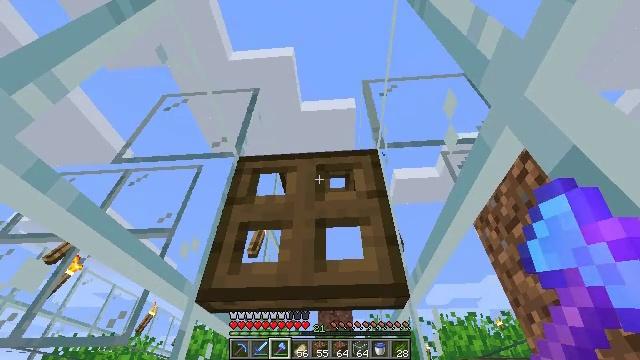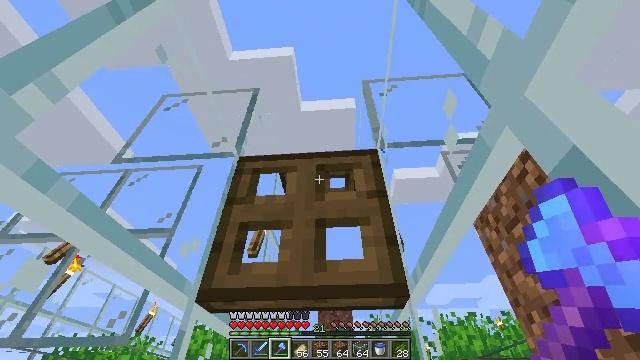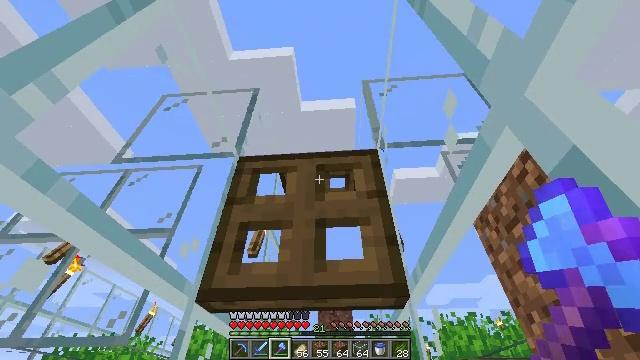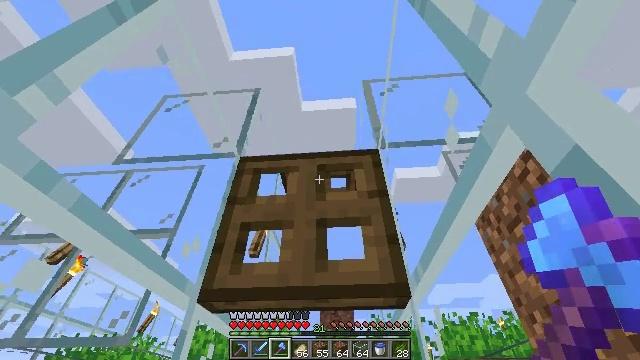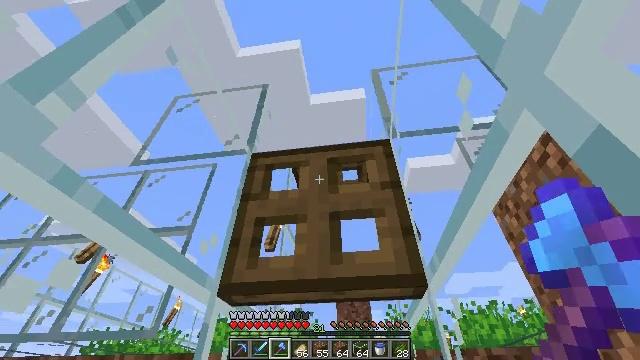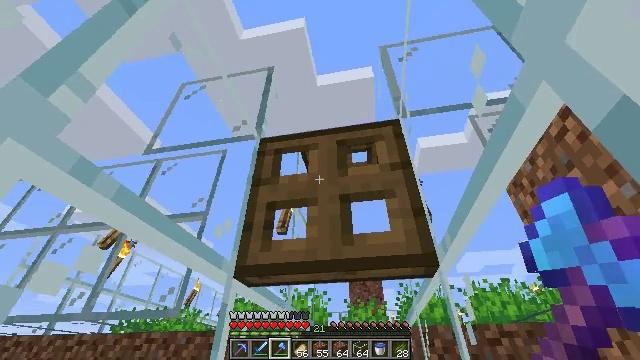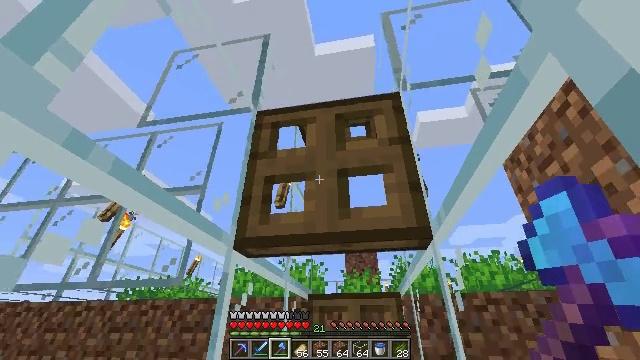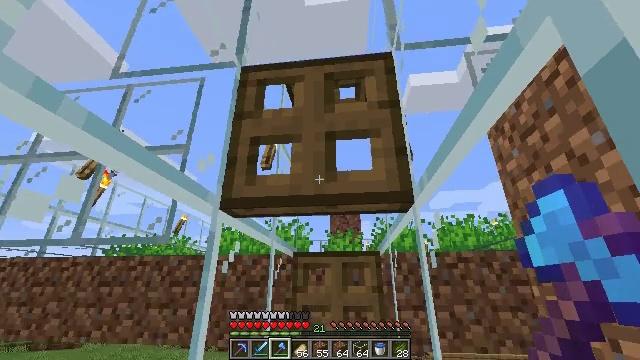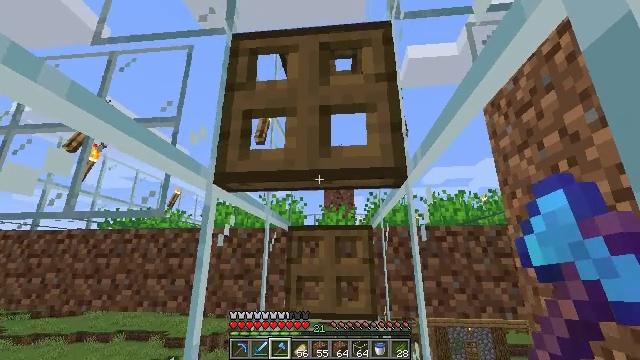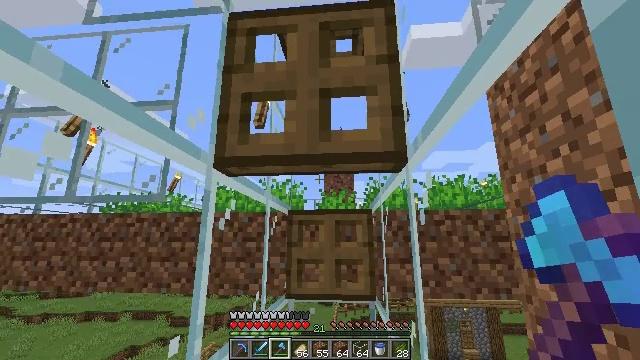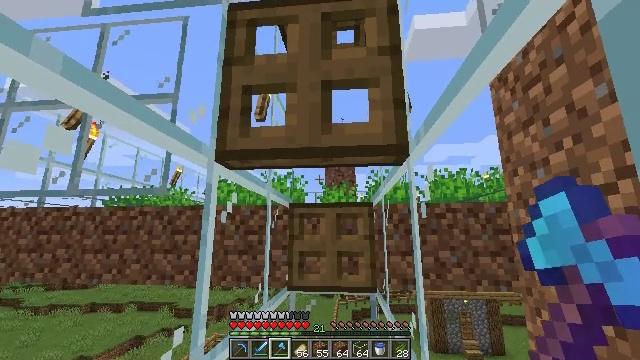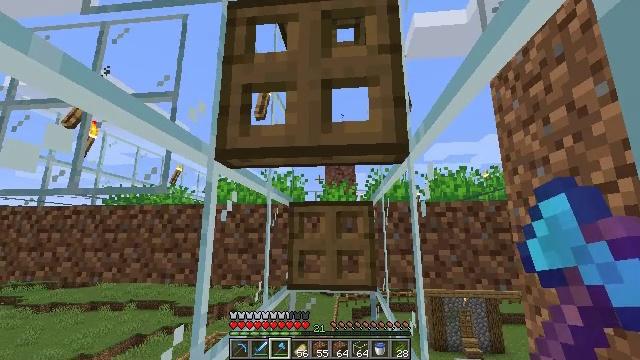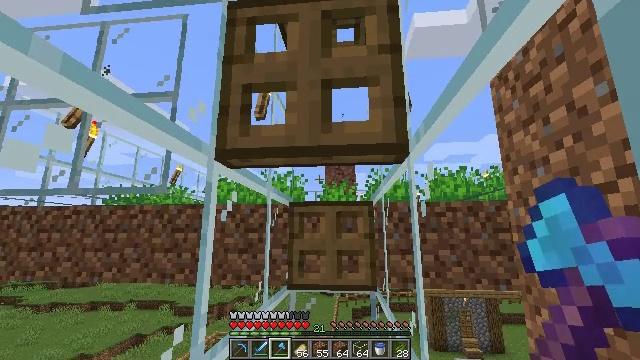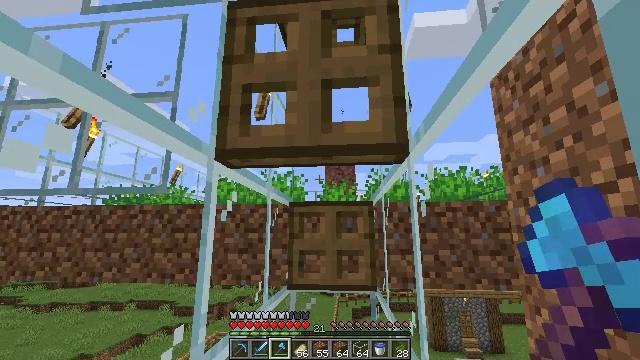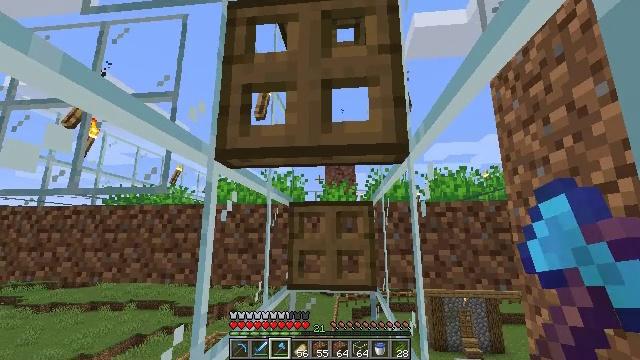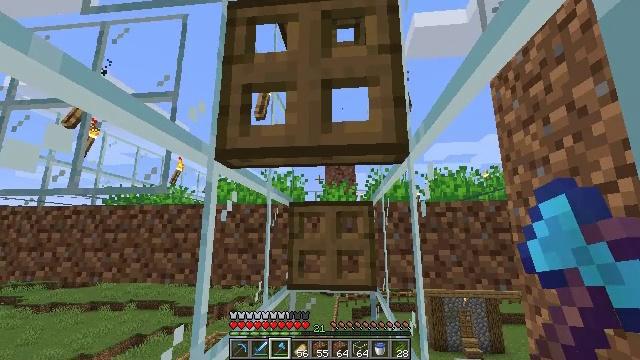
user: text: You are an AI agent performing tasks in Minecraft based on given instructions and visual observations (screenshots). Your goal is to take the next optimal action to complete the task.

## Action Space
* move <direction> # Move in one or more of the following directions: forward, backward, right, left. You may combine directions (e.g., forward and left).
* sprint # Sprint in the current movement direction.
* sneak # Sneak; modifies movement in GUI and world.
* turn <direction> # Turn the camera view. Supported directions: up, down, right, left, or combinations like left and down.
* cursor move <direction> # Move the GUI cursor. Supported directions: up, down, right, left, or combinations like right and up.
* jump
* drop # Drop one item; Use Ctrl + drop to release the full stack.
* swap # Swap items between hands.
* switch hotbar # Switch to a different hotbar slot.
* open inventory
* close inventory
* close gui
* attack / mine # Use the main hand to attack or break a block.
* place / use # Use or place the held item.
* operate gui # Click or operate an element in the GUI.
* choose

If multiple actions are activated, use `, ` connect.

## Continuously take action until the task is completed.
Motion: motion action
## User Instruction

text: Attack the oak trapdoor to recycle it.
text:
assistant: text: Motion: no_op
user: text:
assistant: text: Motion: no_op
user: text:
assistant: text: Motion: no_op
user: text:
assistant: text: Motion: turn left and down
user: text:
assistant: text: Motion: turn left and down
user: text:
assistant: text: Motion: turn down
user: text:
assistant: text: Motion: turn right and down
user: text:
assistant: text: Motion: turn right and down
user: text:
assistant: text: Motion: turn down
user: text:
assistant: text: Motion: turn down
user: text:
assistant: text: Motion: no_op
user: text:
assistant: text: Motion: no_op
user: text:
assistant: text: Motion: no_op
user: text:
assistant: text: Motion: no_op
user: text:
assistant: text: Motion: no_op
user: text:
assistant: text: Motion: no_op
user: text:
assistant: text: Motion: no_op
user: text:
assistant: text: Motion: no_op
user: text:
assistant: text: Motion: no_op
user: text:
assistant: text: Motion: no_op
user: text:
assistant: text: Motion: no_op
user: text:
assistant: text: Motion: no_op
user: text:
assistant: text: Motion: no_op
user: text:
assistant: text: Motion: no_op
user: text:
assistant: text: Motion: no_op
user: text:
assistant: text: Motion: no_op
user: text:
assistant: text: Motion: no_op
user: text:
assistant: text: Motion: no_op
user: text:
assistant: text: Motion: no_op
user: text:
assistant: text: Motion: no_op